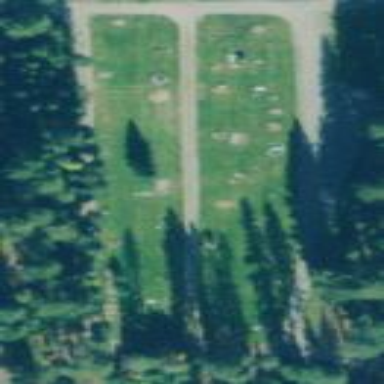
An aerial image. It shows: Cemetery.